Field crop: tomato
Growth stage: 1
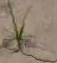
Species: cyperus